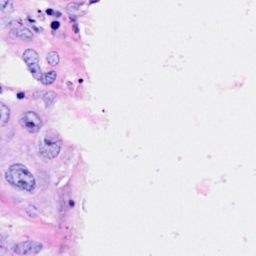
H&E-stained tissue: Breast